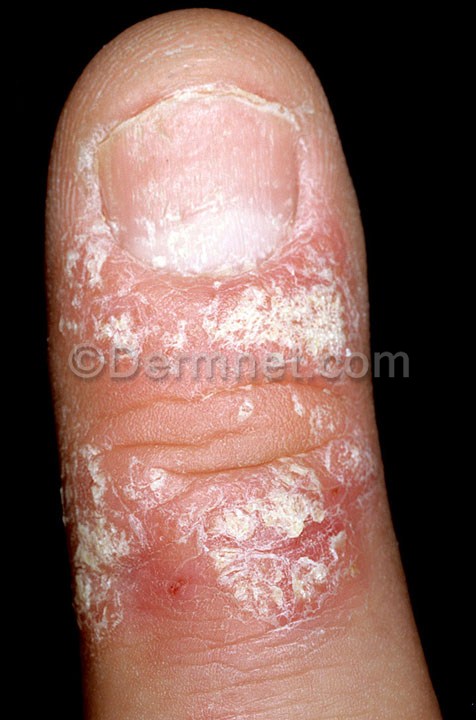
Disease: Nail Fungus and other Nail Disease